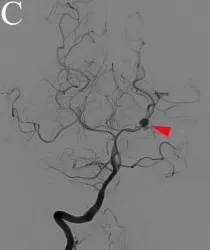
Brain CT. Conducted on the day of symptom onset showing subarachnoid hemorrhage (red arrowhead on A.
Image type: radiology (ct)